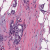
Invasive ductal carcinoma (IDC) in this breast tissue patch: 1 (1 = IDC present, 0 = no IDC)